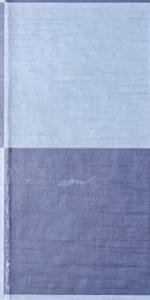
Label: Empty